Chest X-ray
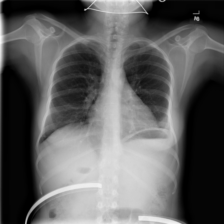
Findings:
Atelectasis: negative
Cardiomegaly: negative
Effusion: negative
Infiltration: negative
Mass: negative
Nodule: negative
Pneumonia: negative
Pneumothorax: negative
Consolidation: negative
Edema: negative
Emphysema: negative
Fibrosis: negative
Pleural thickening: negative
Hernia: negative